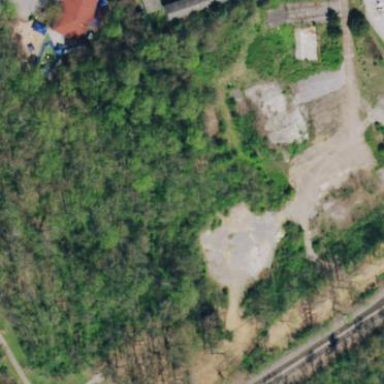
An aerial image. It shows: Brownfield site.